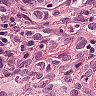
Metastatic tissue present: yes